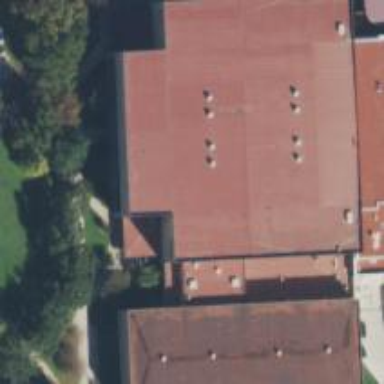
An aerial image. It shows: University building.